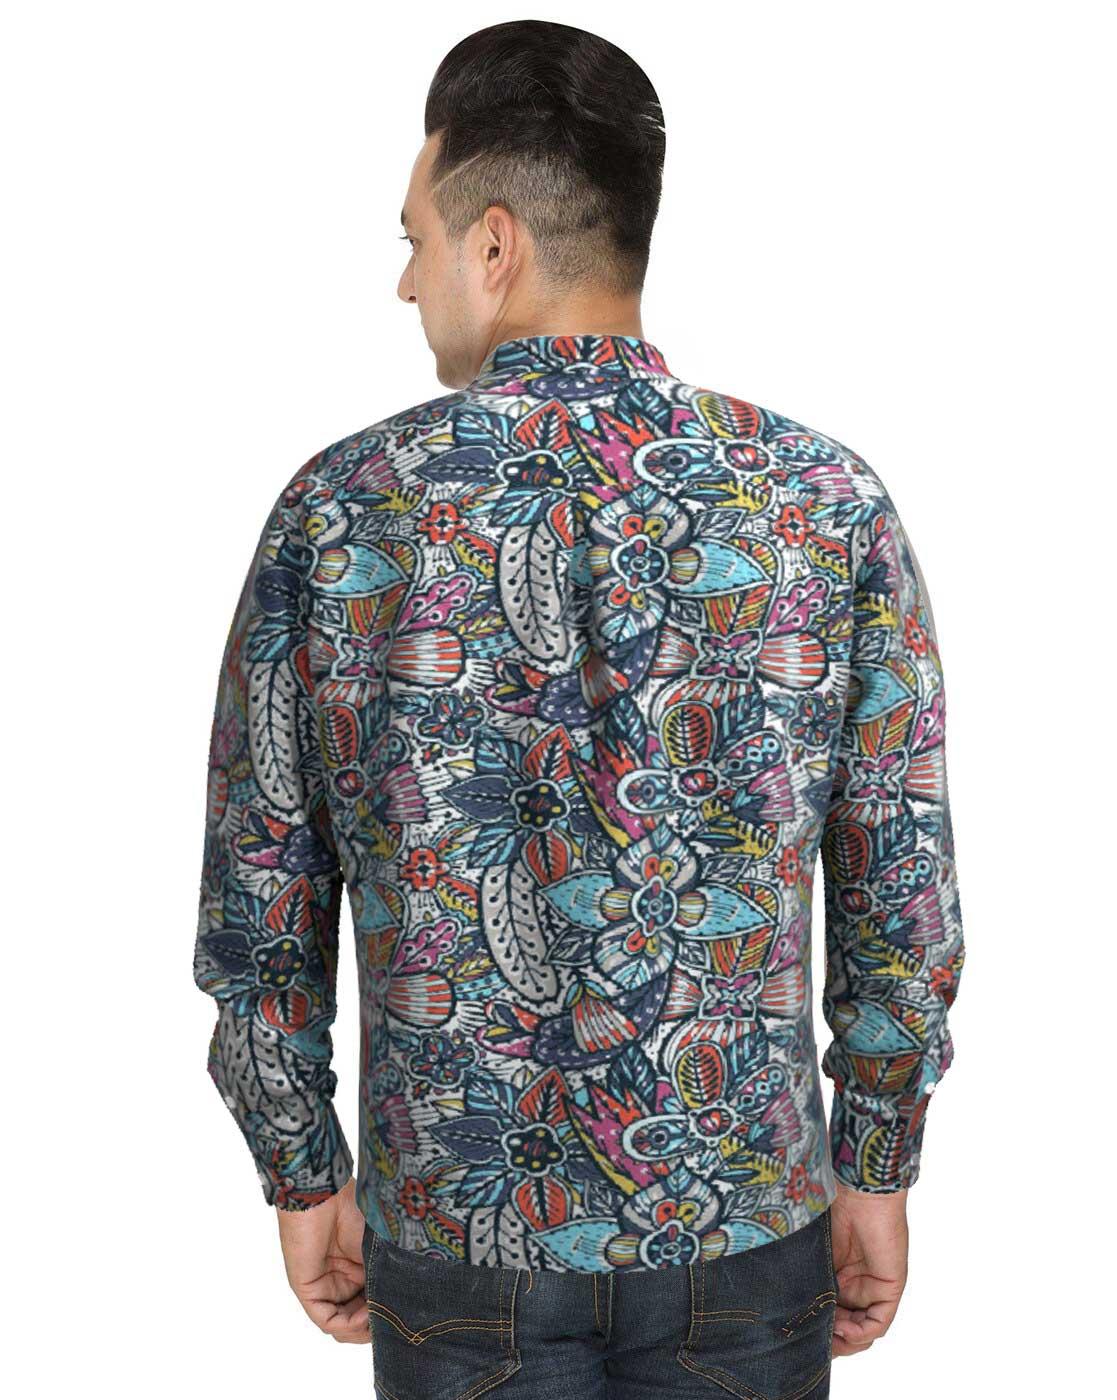
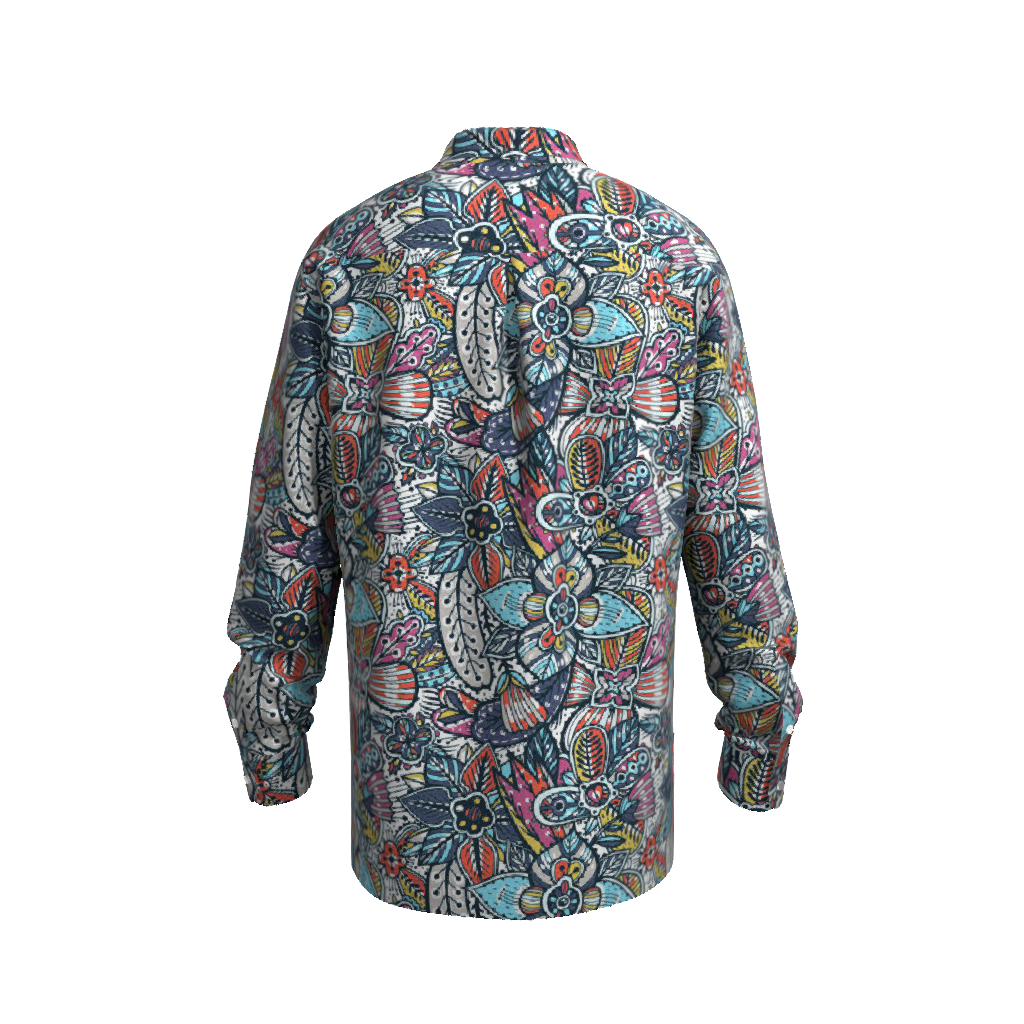
Clothing description: multi paisley button up tee